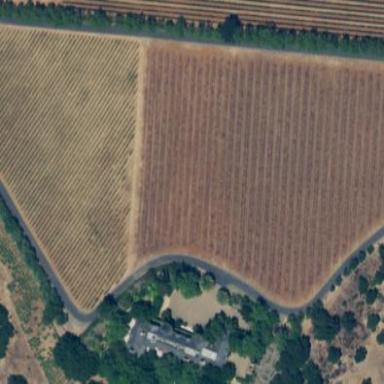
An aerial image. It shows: Vineyard with wine grapes as the main crop.